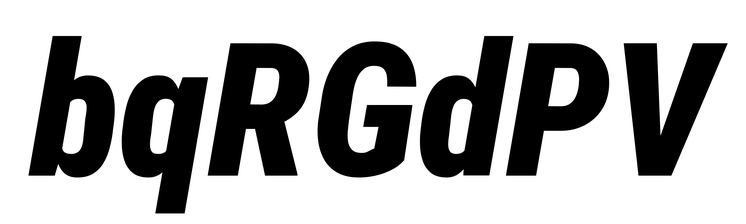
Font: Roboto-Italic_Condensed_Black_Italic